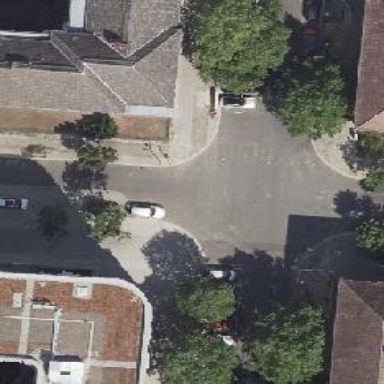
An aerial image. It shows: Unmarked crossing on footway.